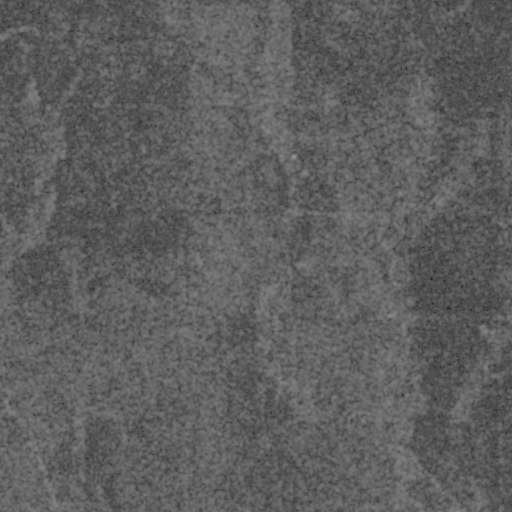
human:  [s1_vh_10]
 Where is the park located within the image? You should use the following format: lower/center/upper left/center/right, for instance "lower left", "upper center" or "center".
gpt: The park is located in the lower center of the image.
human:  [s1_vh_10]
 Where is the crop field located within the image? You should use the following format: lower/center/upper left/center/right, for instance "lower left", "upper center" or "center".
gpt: There is no crop field in the image.

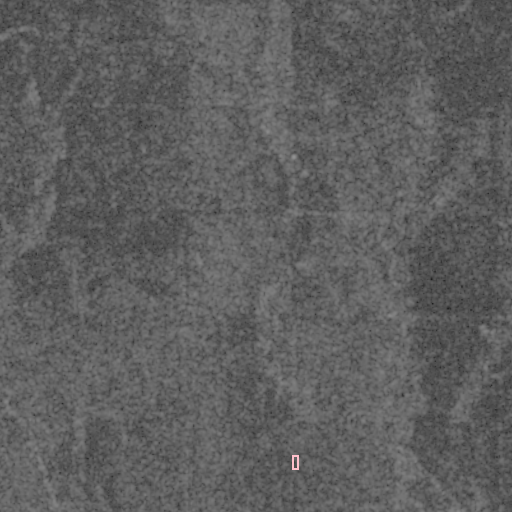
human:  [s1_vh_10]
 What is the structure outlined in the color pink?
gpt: The structure outlined in pink is a park.
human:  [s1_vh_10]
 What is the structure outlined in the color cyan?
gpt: There is no cyan outline.